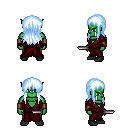
a pixel art fantasy rpg character, male body template, orc, green skin, red robe, red pants, white cyan unkempt hairstyle, leather bracers, black shoes, dagger, four views (front, back, left, right), 2x2 character sprite sheet, small pixel art, hard edges, no anti-aliasing